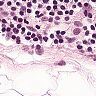
Metastatic tissue present: no